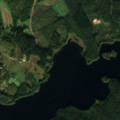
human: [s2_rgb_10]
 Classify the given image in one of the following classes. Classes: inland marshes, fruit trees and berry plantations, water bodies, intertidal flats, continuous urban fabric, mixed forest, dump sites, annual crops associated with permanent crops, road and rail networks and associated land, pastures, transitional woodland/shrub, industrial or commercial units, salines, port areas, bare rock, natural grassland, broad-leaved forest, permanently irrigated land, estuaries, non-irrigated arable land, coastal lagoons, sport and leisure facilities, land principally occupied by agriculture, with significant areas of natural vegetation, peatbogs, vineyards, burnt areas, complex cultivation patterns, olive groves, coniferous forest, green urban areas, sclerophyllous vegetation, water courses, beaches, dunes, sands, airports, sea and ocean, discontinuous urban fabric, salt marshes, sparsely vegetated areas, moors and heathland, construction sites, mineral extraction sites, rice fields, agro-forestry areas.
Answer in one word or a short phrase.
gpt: land principally occupied by agriculture, with significant areas of natural vegetation, coniferous forest, water bodies